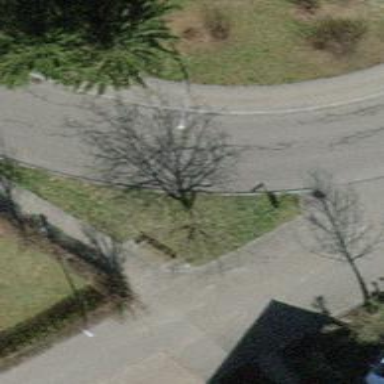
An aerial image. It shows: Brown bench in the vicinity.